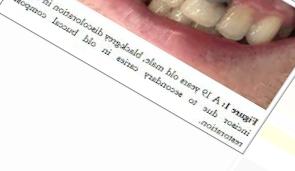
Condition: Tooth Discoloration